Question: I want to set the combo box width automatically based on the lengthiest text which is bound to the Combo box, so I tried like below, but I am able to see the auto size (width) only for drop down (drop down when clicking the combo) of the combo box, still the length is greater than expected, the overall length should be reduced to hold only 3 characters, am I missing something here?

'''
<input id="combobox" />
$("#combobox").kendoComboBox({
index: 0,
dataSource: {
data: ["One", "Two"]
}
});
var comboBox = $("#combobox").data("kendoComboBox");
comboBox.list.width("auto");
$("#combobox").width(parseInt($("#combobox").css("width")));
'''
<URL>
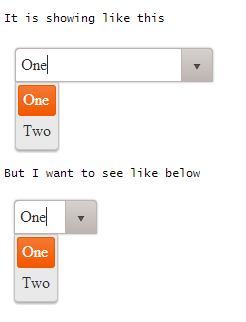
Answer: I guess you could determine the length in the datasource itself, and then resize the combobox. This works for a demo project, but i guess depending on styles and padding that you might need to to some more refining to the sizing technique.
This determines the size of the elements (again, in case you are using objects instead of strings inside the array, you might need to refine it a bit (you could pass the displayMember if you'd like)
'''
function determineWidth(ds) {
var l = ds.length, selement = document.createElement('span'), maxwidth = 0, curwidth = 0;
selement.style = 'position: fixed; left: -500px; top: -500px;';
document.body.appendChild(selement);
for (var i = 0; i < l; i++) {
$(selement).html(ds[i]);
curwidth = $(selement).width();
if (curwidth < maxwidth) {
continue;
}
maxwidth = curwidth;
}
document.body.removeChild(selement);
return curwidth + 24;
}
'''
inside the combobox, you can bind to the dataBound event, determine the size of the elements, and update the container and parent to match the actual size
'''
$("#combobox").kendoComboBox({
index: 0,
dataSource: {
data: ["One", "Two", "Hundred"]
},
dataBound: function() {
var width = determineWidth(this.dataSource.data());
$('#combobox-container').find('span>.k-dropdown-wrap').width(width).parent().width(width);
}
});
var comboBox = $("#combobox").data("kendoComboBox");
'''
fiddle you can find here: <URL>